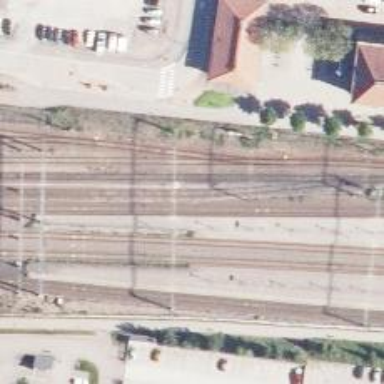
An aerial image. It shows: Railway signal.